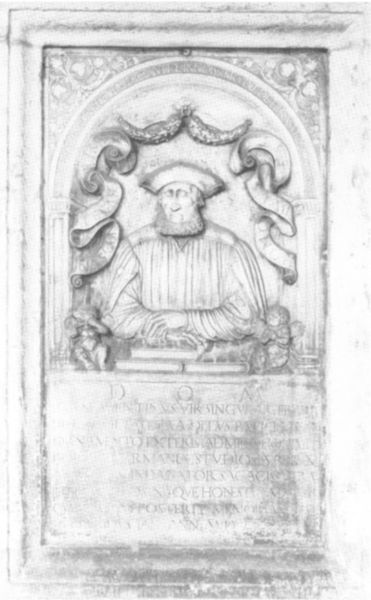
Titel: Grabstein von Johannes Turmair, genannt Aventinus
Standort: Regensburg, St. Emmeram (EU - D - B)
Schlagwörter: mann, weiß, grau, hut, schwarz, säulen, zeichnung, haube, ornament, bart, richter, arme, band, falten, rahmen, stein, hände, portrait, porträt, vorhang, gewand, girlande, person, renaissance, engel, putte, putto, kopfbedeckung, relief, schrift, bücher, bogen, italien, bildhauerei, platte, buch, rechteck, schwarzweiß, text, rom, girlanden, barett, portät, undeutlich, gedenken, putti, blaß, grabmal, banderole, spruchband, schriftband, schaube, innschrift, berzierung